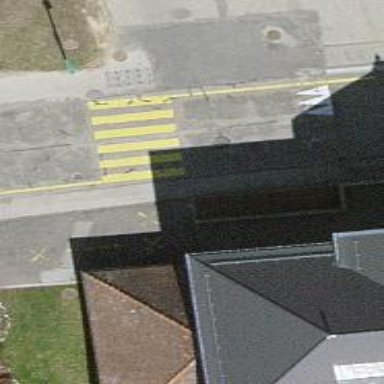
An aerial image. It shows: Marked crossing on the road.